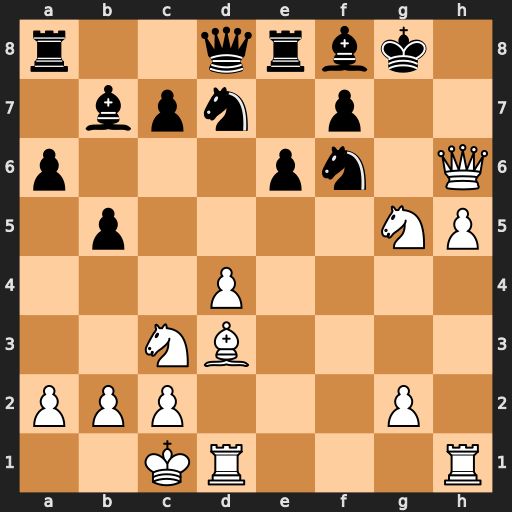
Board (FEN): r2qrbk1/1bpn1p2/p3pn1Q/1p4NP/3P4/2NB4/PPP3P1/2KR3R
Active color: w
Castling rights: -
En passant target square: -
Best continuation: Bh7+ Nxh7 Qxh7#